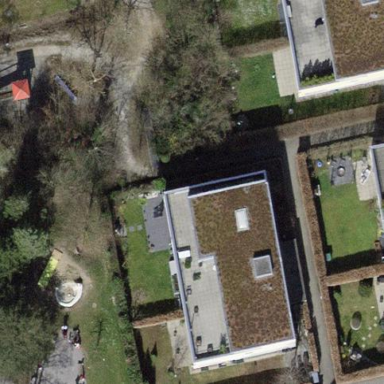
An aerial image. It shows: Flat-roofed house.